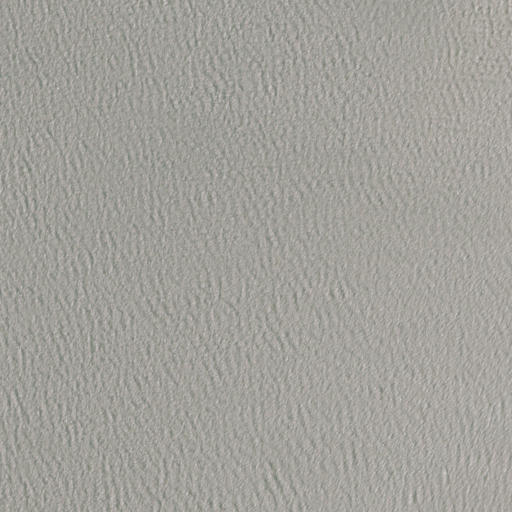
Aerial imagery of bar in South Carolina named Shark Bank containing only open water